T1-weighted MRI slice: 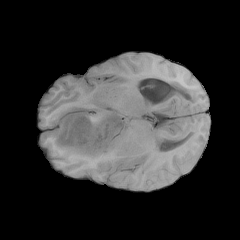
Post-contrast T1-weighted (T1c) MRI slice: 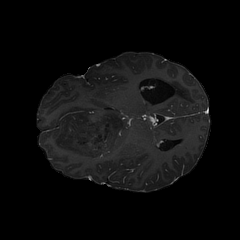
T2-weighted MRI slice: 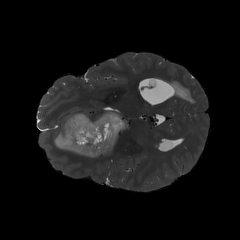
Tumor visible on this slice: yes